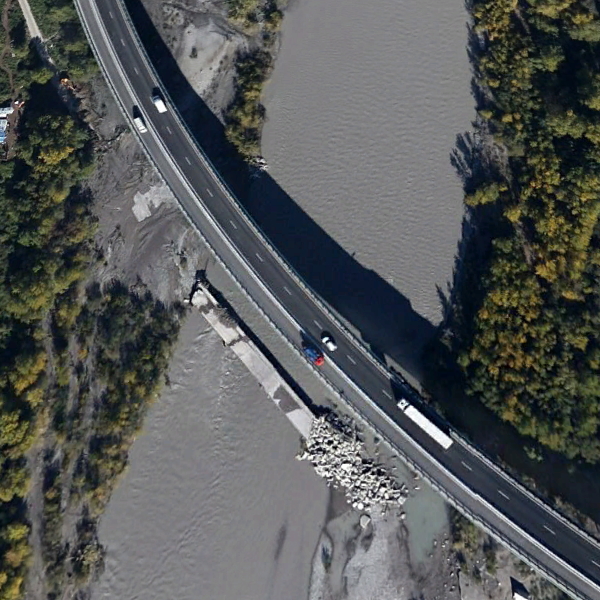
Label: Bridge